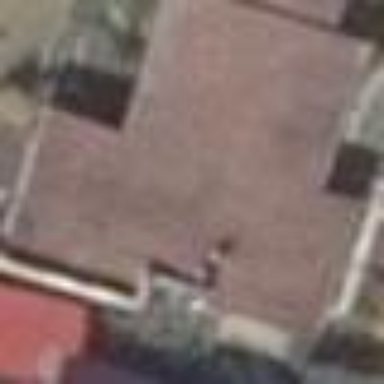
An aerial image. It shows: Detached building.